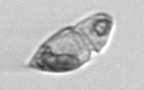
Label: Amphidinium